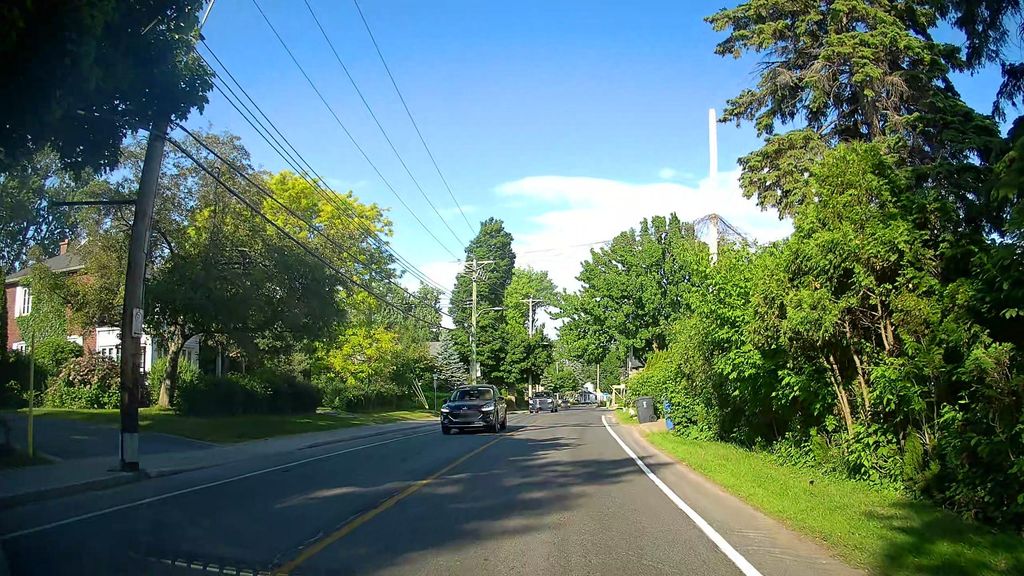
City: montreal